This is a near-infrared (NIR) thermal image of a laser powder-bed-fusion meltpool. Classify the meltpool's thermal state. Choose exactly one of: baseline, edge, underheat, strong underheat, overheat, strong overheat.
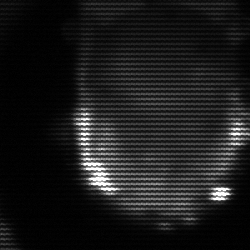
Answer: baseline